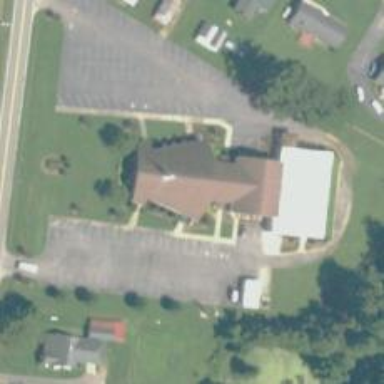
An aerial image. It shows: Place of worship.